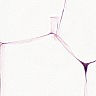
Metastatic tissue present: no